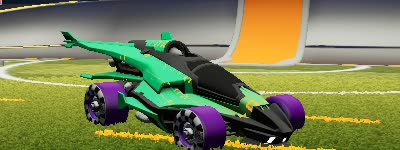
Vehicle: aftershock